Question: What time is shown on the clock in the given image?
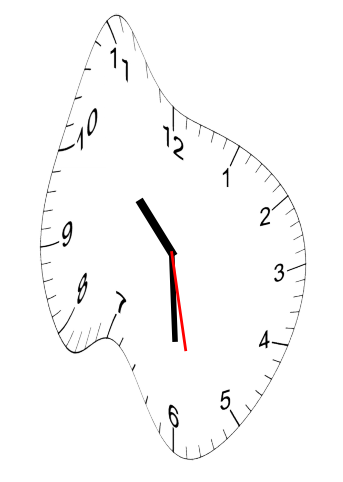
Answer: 10:29:28